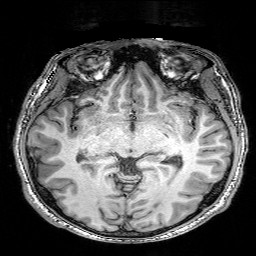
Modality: T1w
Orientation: coronal
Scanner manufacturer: siemens
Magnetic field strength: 3 T
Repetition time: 0.02 s
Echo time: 0.005 s